Question: I am using Dev Express to develop a form in which i have a GridControl with a View inside a View.
It looks like this:
I am then trying to use the event ValidatingEditor to validate the user input.
I tried to do that by doing:
'''
Private Sub grvObsAM_Artigos_ValidatingEditor(ByVal sender As Object, ByVal e As DevExpress.XtraEditors.Controls.BaseContainerValidateEditorEventArgs) Handles grvObsAM_Artigos.ValidatingEditor
Dim row As Integer = Me.grvObsAM_Artigos.FocusedRowHandle
'''
This, however always returns me something like -99999..
I poked around and tried this other solution using the sender from the event:
'''
Private Sub grvObsAM_Artigos_ValidatingEditor(ByVal sender As Object, ByVal e As DevExpress.XtraEditors.Controls.BaseContainerValidateEditorEventArgs) Handles grvObsAM_Artigos.ValidatingEditor
Dim grv As DevExpress.XtraGrid.Views.Grid.GridView = CType(sender, DevExpress.XtraGrid.Views.Grid.GridView)
Dim row As Integer = grv.FocusedRowHandle
'''
And using this second solution i managed to get the focused row handle. Even though this worked this time (because the event was triggered by the view itself and i had access to the sender) this doesn't solve my problem as there are other events where the sender is not the view and the problem persists.
Usign Me.grvObsAM_Artigos."insert anything here" doesn't seem to work properly.
Does anyone have any idea on why this is happening? Am i missing something?
Regards,
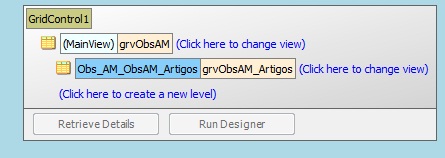
Answer: I think your issue is actually that you have several of the grvObsAM_Artigos gridviews. One for each row that has the details. So you need to use the view above ti to access the proper one. Using:
'''
Dim grv as XtraGrid.Views.Grid.GridView = grvObsAM.GetDetailView(RowHandle, 0)
'''
That should give you the right instance of the gridView you want. Everytime a master row is expanded and collapsed, the child is created and destroyed respectively.
This should give you a bit more background.
<URL>